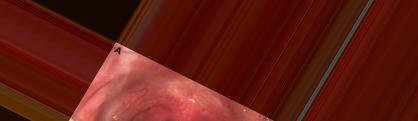
Condition: Mouth Ulcer